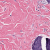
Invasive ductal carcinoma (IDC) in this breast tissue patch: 1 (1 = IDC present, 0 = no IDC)